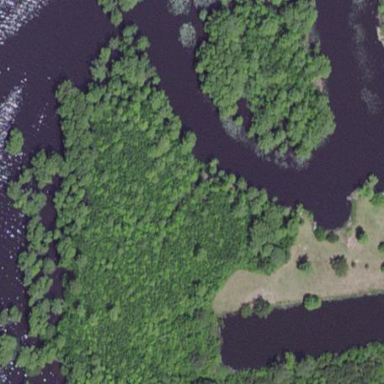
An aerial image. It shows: Swampy wetland area.